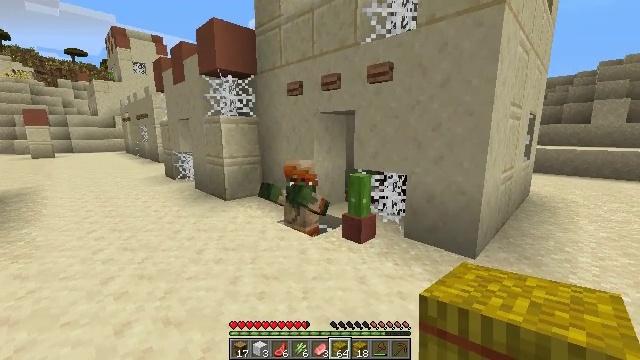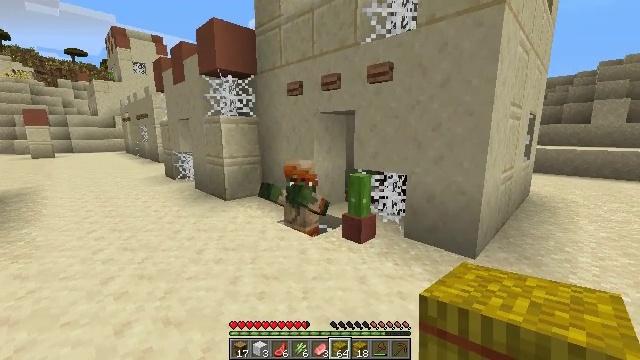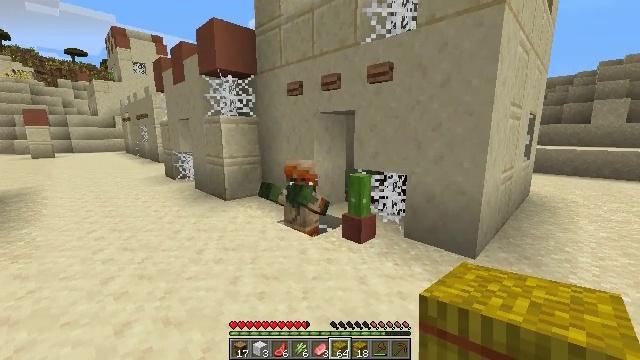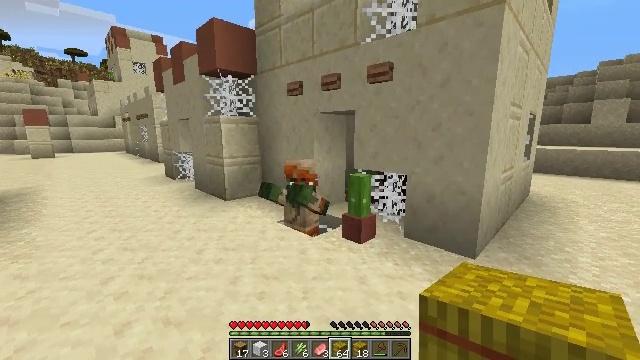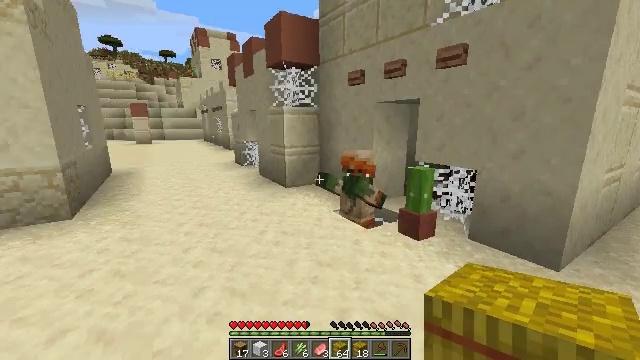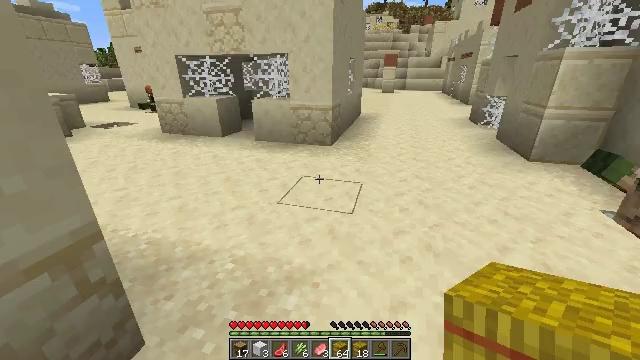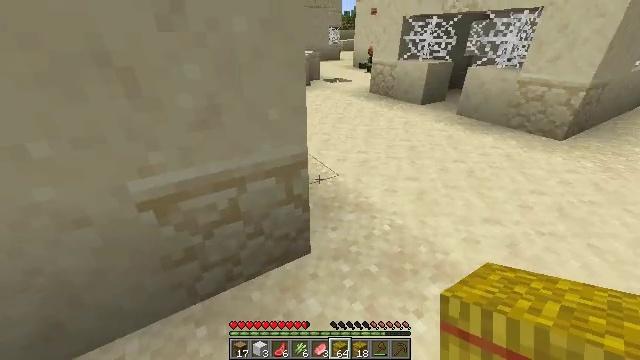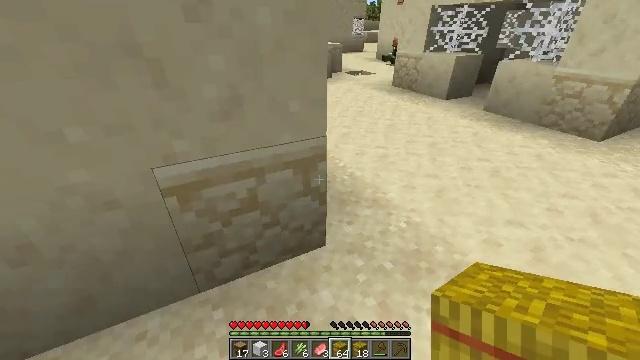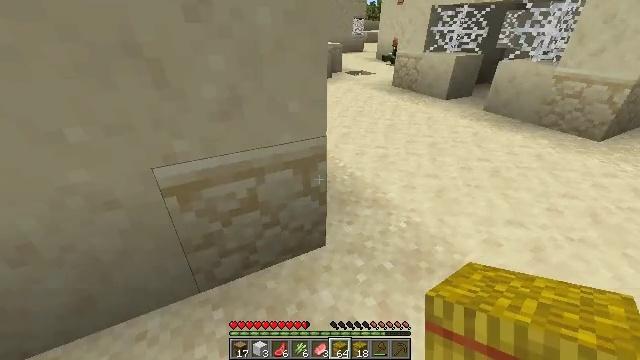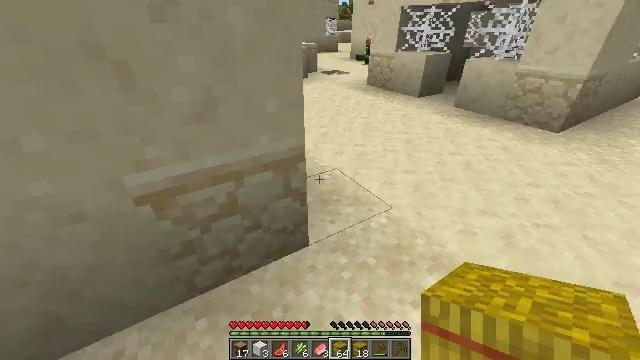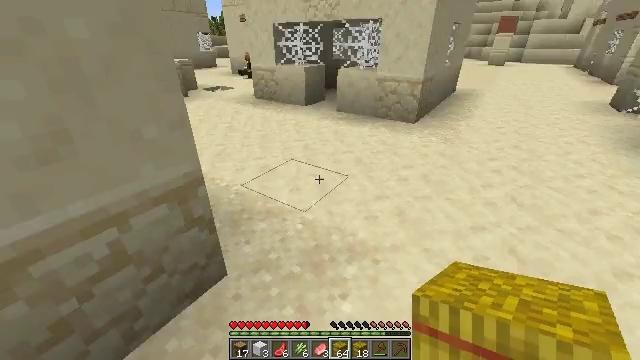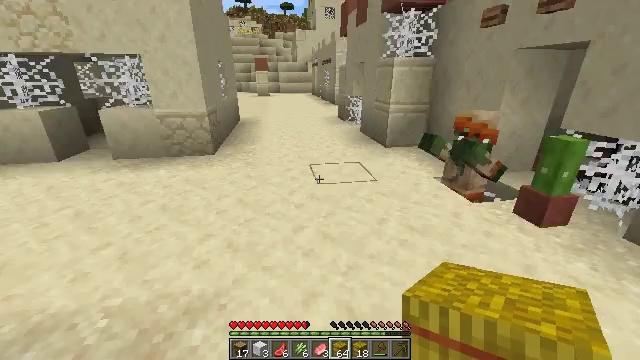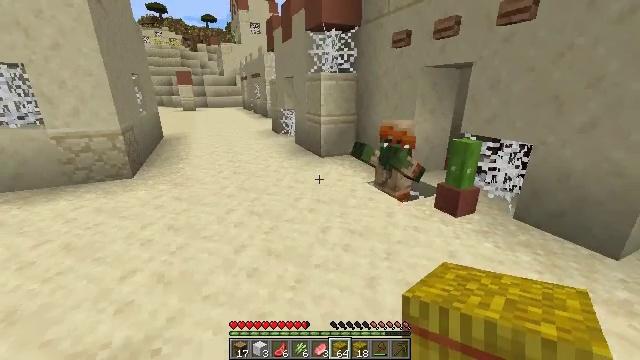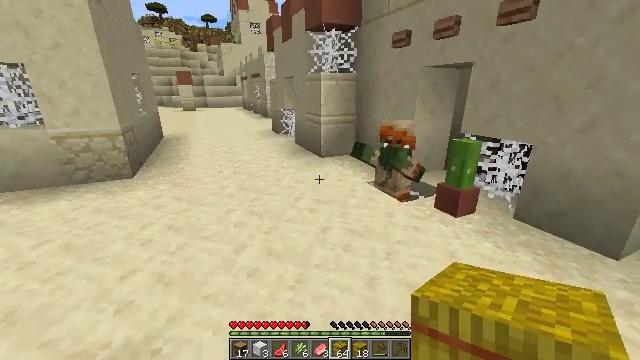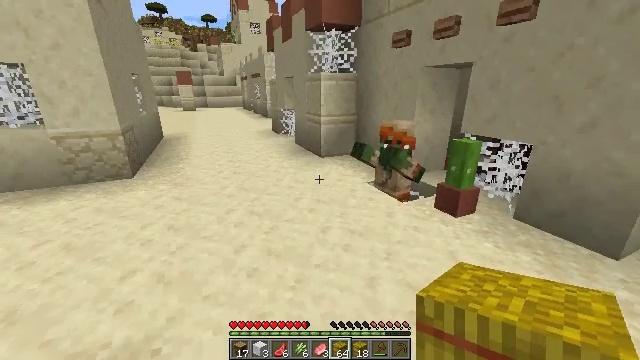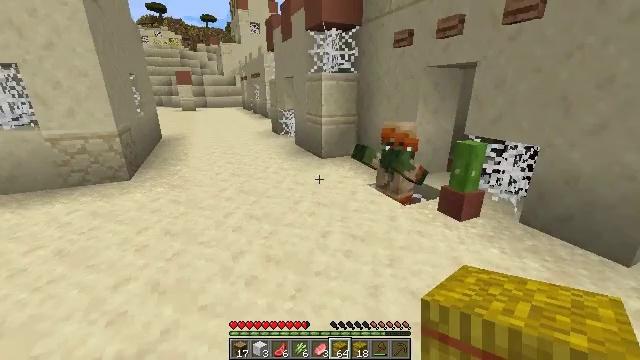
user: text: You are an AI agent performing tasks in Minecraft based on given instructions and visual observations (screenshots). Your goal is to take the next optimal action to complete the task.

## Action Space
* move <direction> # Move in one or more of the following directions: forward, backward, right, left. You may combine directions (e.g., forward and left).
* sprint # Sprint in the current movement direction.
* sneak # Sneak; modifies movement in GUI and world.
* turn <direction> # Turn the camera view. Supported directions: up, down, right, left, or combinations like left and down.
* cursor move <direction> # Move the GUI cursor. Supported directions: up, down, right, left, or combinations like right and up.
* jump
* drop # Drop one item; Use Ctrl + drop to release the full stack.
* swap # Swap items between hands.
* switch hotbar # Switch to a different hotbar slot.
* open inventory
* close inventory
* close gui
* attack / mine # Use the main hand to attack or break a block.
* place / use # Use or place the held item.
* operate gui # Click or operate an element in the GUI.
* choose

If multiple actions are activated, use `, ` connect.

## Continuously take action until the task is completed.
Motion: motion action
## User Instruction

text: Break the potted cactus to collect it.
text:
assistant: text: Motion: no_op
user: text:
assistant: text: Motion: no_op
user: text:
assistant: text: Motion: no_op
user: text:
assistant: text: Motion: turn left and down
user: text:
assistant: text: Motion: turn left and down
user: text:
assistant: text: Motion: turn left and down
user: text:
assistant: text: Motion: turn left and down
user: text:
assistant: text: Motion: no_op
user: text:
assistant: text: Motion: turn right
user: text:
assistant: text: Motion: turn right and up
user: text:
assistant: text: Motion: turn right and up
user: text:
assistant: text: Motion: turn right and up
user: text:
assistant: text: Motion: no_op
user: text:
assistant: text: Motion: no_op
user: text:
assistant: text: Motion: move forward
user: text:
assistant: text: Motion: move forward
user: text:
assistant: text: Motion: move forward
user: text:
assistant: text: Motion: move forward
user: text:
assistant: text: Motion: move forward
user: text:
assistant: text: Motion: move forward, turn left and down
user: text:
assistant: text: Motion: move forward and move left, turn left
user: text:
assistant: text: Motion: move forward and move left, turn left and up
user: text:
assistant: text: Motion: move forward and move left
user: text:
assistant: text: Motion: move forward and move left
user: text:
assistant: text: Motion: move forward
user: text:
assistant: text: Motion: move forward
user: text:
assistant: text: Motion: move forward
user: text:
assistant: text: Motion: move forward, turn left
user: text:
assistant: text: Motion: move forward, turn left
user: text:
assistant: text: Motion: move forward